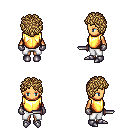
a pixel art fantasy rpg character, female body template, human, tanned skin, gold chest armor, white pants, blonde curly afro hairstyle, metal gloves, metal boots, dagger, four views (front, back, left, right), 2x2 character sprite sheet, small pixel art, hard edges, no anti-aliasing